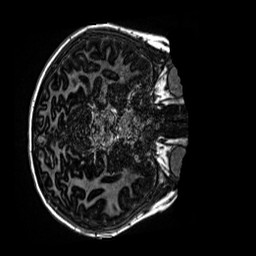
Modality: MP2RAGE
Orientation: axial
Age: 10
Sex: male
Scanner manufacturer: siemens
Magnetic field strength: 3 T
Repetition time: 4 s
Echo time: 0.00299 s